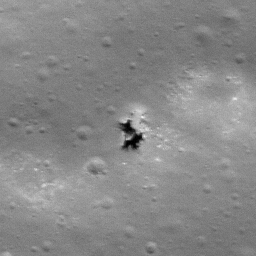
Pit: Catalán B 1
Host crater: Catalán B
Host type: impact_melt
Lunar coordinates: latitude -45.655, longitude 271.426